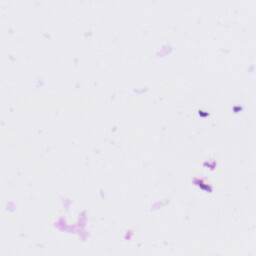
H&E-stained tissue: Tonsil